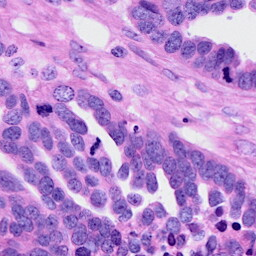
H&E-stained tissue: Ovarian